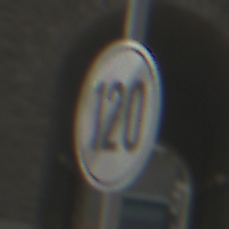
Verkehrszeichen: EndeGeschwindigkeit120
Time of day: MorningAfternoon
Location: Outdoor (Suburban)
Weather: Clear
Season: NotSpecified
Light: Natural